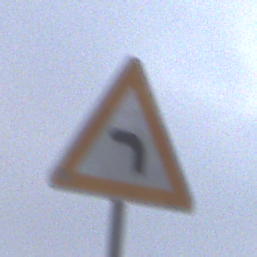
Verkehrszeichen: KurveLinks
Umgebung: Outdoor, Beach
Tageszeit: SunriseSunset
Wetter: Overcast
Licht: Natural
Jahreszeit: NotSpecified
Kontrast: LowContrast